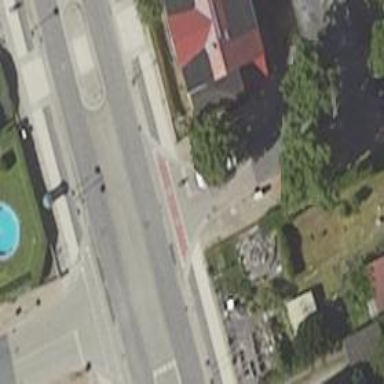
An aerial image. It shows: Secondary road with separate sidewalks on both sides. The road has asphalt surface.